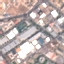
Label: Industrial